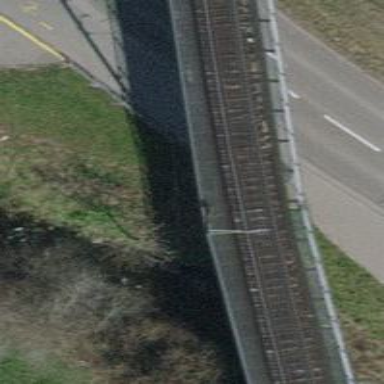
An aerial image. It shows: Single-track railway on cantilever bridge with electrified contact line.